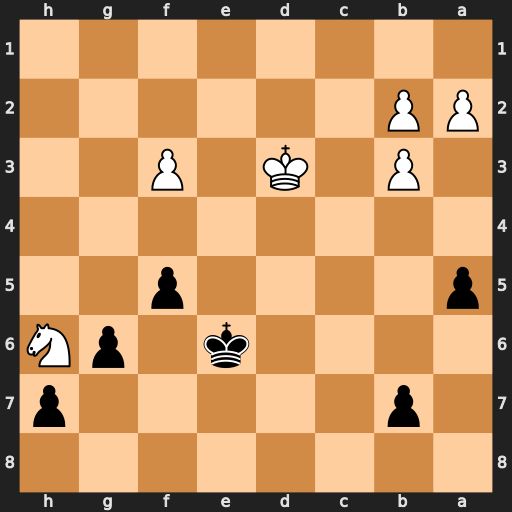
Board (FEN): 8/1p5p/4k1pN/p4p2/8/1P1K1P2/PP6/8
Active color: b
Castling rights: -
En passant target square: -
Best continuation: Kf6 Kc4 Kg7